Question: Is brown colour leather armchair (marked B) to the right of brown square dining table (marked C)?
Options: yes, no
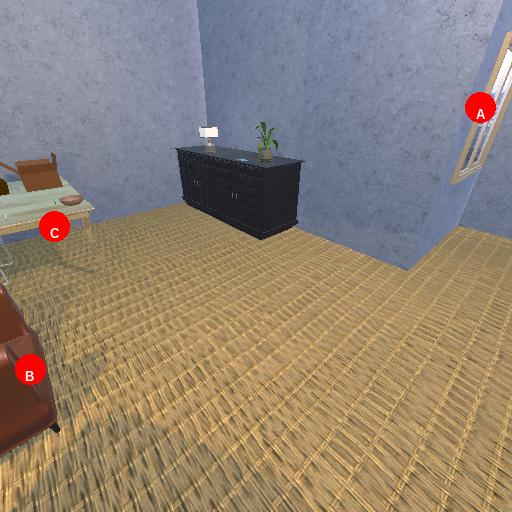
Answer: yes